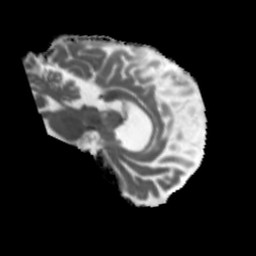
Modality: MD
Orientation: sagittal
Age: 64
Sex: male
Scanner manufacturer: siemens
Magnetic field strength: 3 T
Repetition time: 5.47 s
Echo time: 0.0854 s